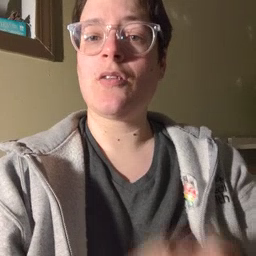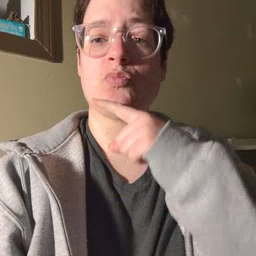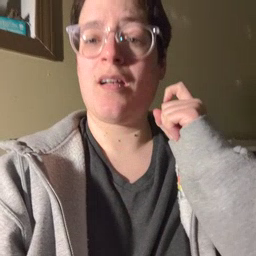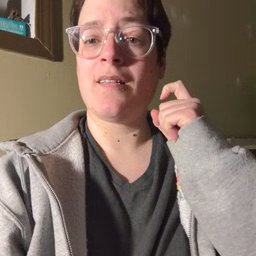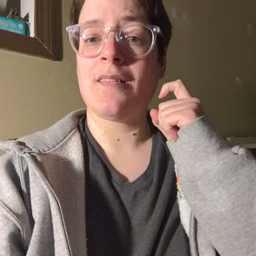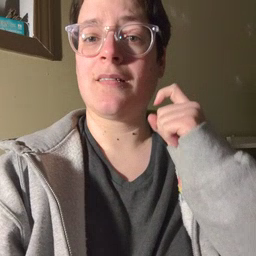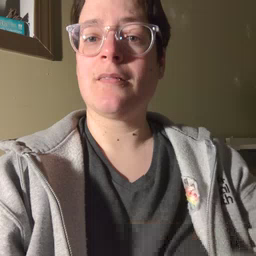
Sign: dry